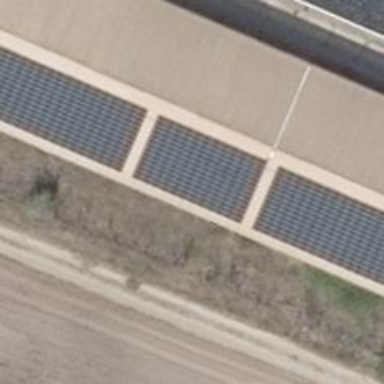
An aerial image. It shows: Solar photovoltaic panel generator producing electricity in small installation.